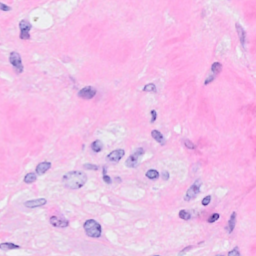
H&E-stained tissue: Breast